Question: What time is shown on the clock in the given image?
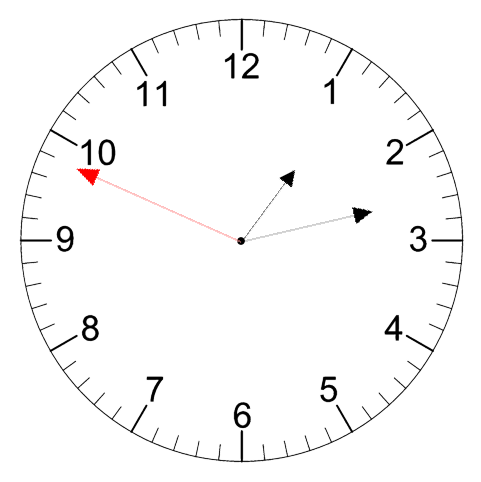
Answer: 01:12:49